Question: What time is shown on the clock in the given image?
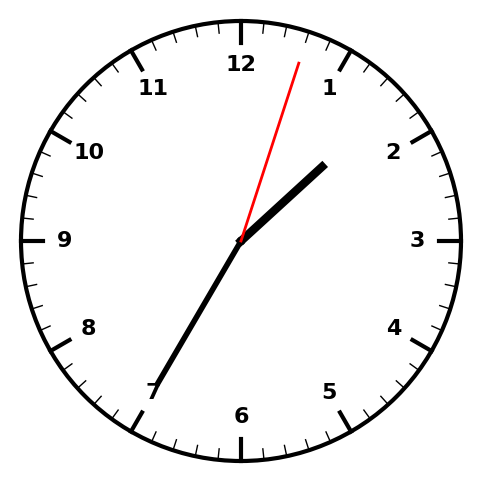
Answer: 01:35:03